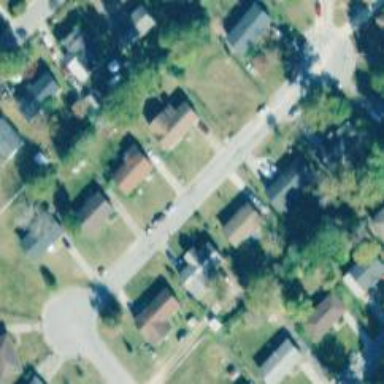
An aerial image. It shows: Neighborhood.